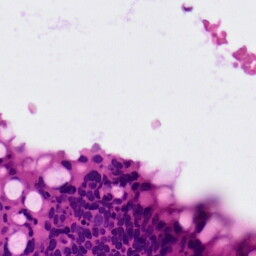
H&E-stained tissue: Colon